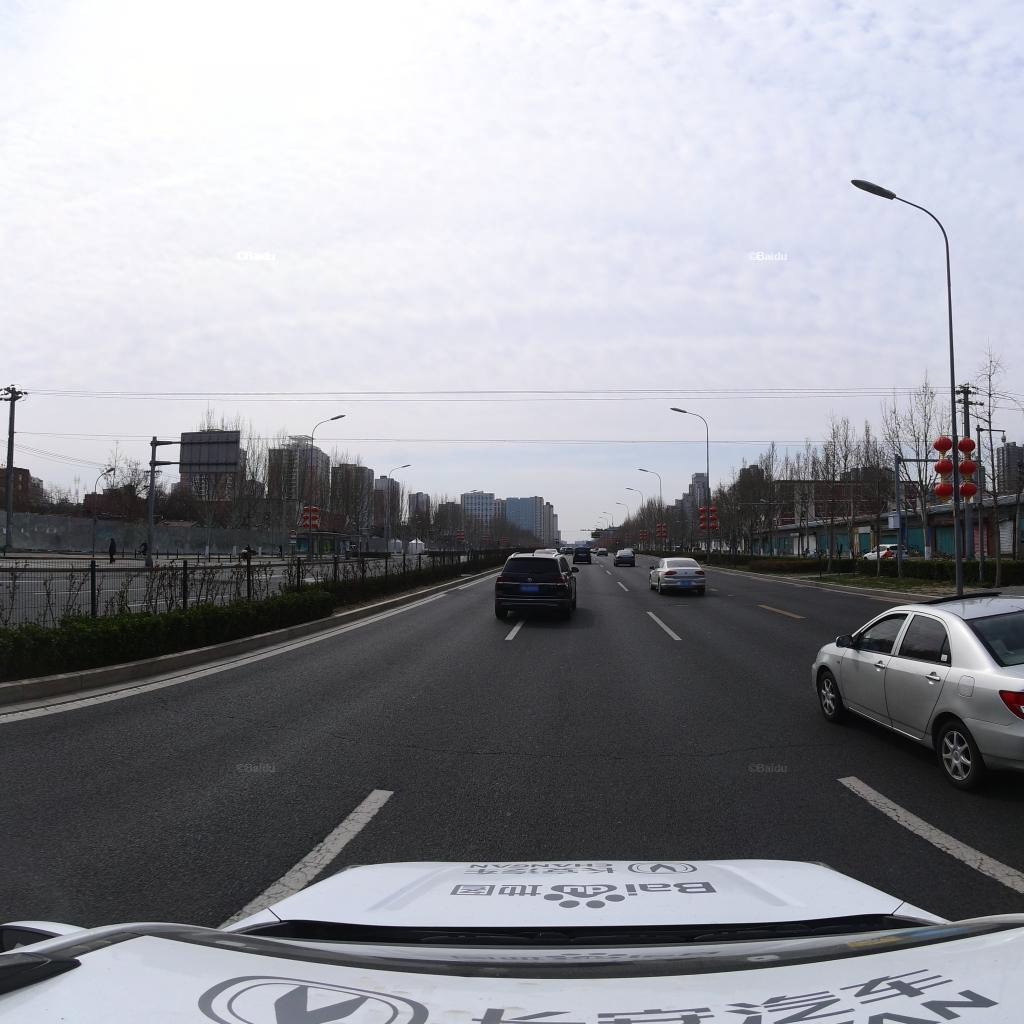
Region: Fengtai
Road damage annotations: manhole cover, transverse crack